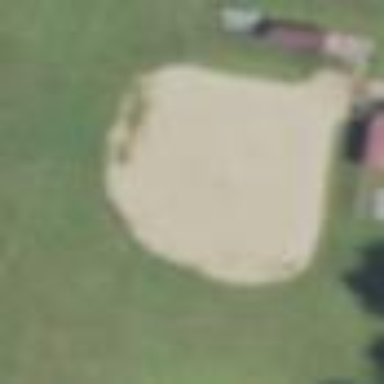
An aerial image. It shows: Baseball pitch for leisure land.